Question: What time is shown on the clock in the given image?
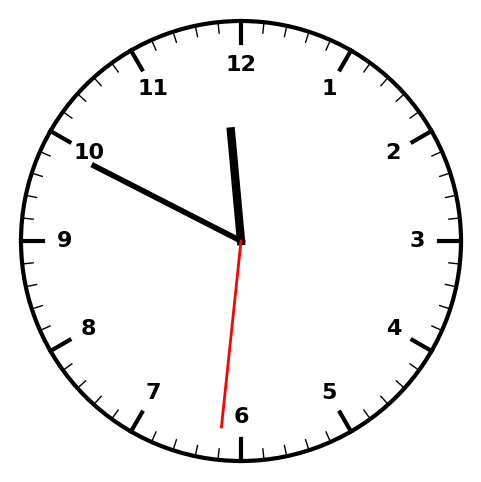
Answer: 11:49:31